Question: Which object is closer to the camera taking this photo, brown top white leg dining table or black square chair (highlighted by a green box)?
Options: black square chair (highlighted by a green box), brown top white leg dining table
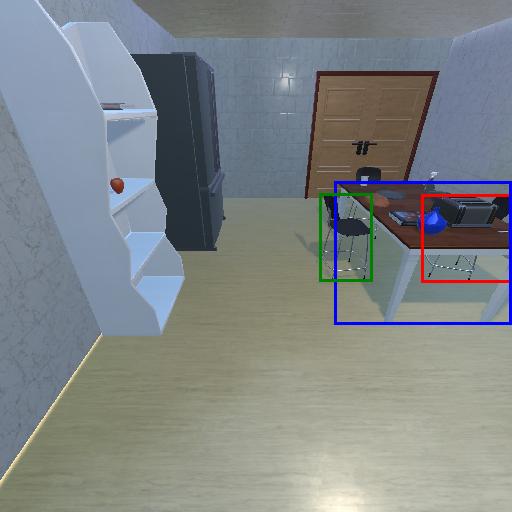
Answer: black square chair (highlighted by a green box)